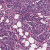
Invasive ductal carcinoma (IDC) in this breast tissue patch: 1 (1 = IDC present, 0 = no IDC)